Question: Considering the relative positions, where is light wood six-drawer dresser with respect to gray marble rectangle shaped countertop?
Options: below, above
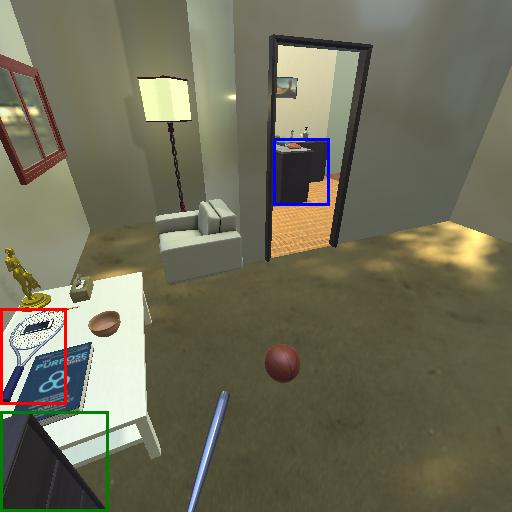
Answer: below